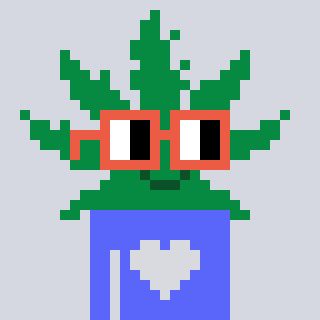
a pixel art character with square orange glasses, a weed-shaped head and a purple-colored body on a cool background